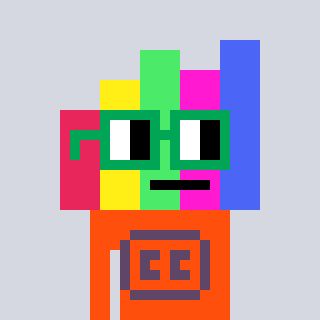
a pixel art character with square green glasses, a bar chart-shaped head and a orange-colored body on a cool background